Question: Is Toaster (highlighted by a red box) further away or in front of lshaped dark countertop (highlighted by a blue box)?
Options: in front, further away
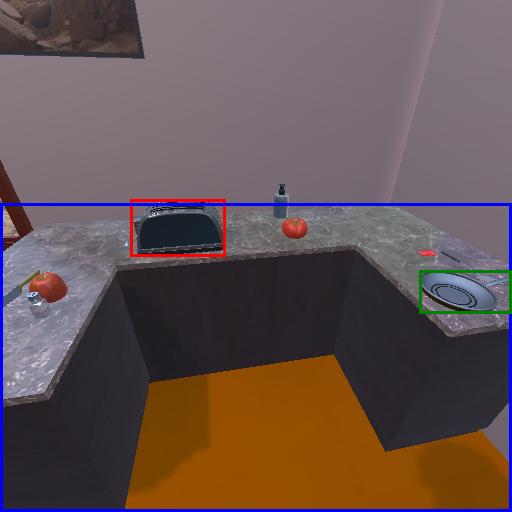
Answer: in front